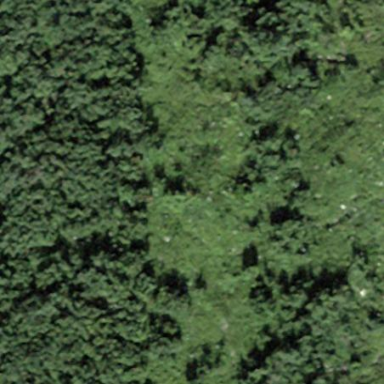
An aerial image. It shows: Patch of scrub vegetation.